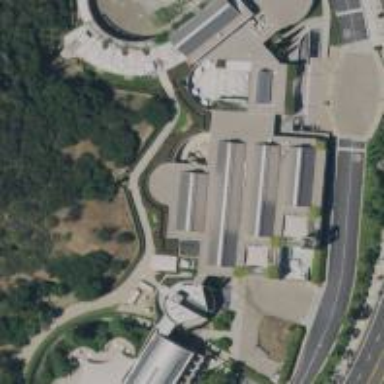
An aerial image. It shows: Museum housed in building.